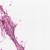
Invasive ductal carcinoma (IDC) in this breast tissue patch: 0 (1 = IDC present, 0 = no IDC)